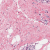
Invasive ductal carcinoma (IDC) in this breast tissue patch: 0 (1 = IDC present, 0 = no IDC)